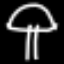
Label: mushroom